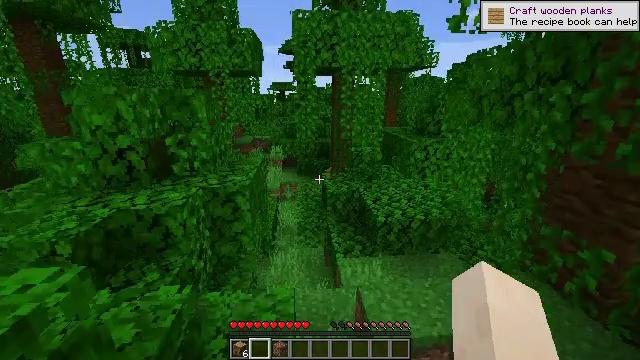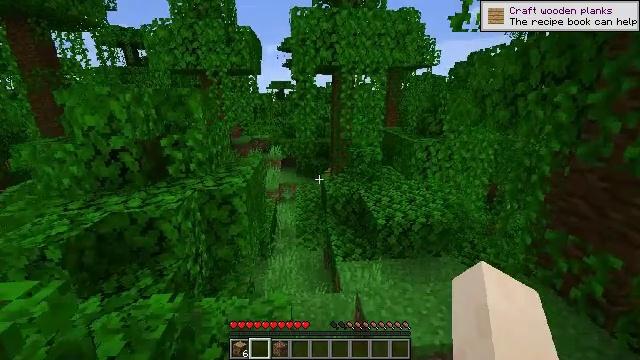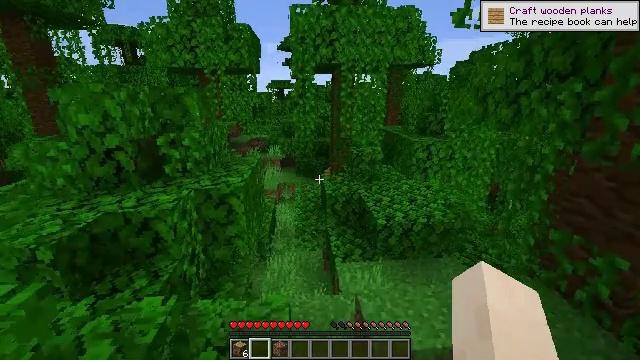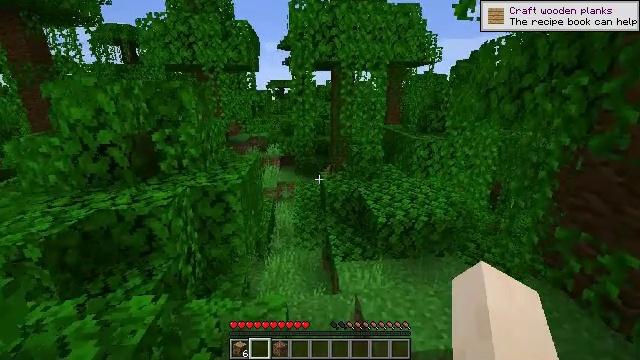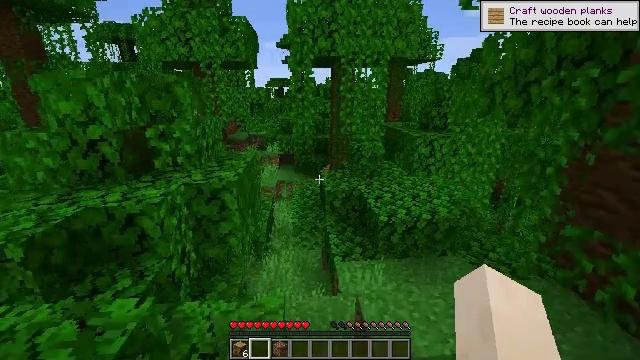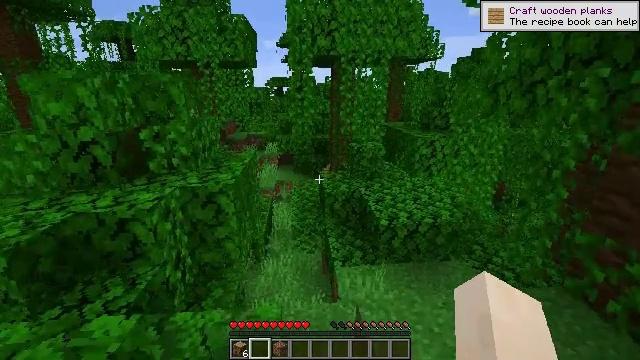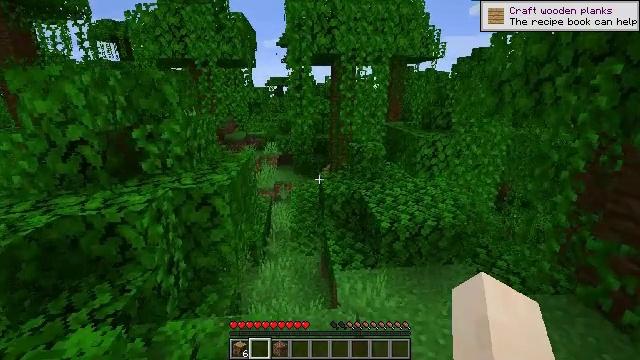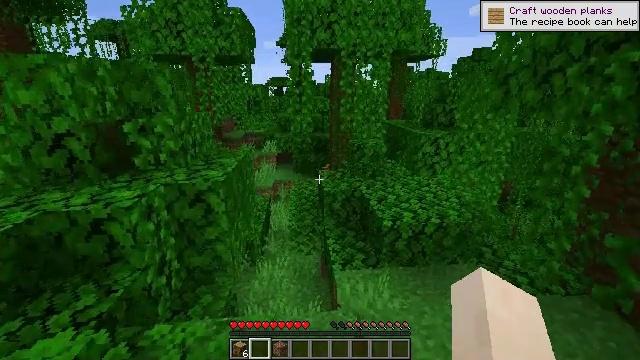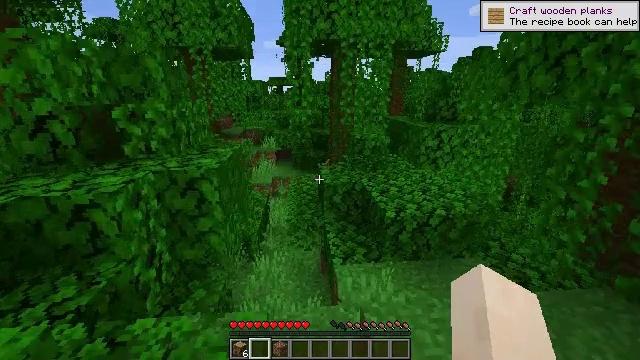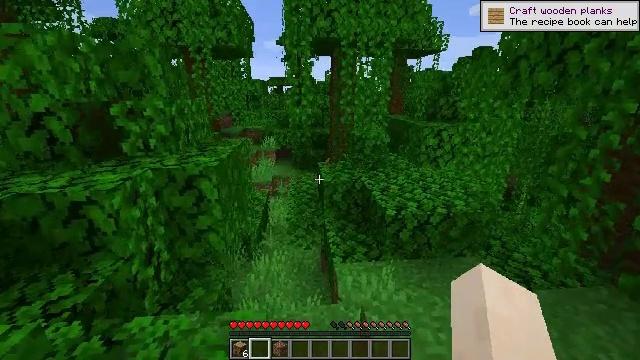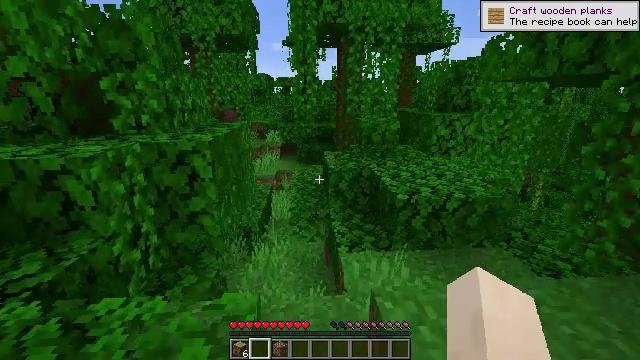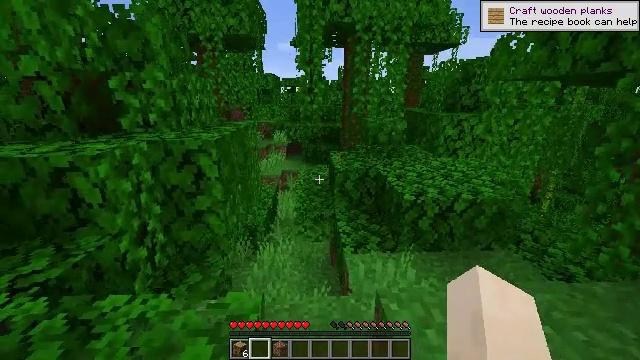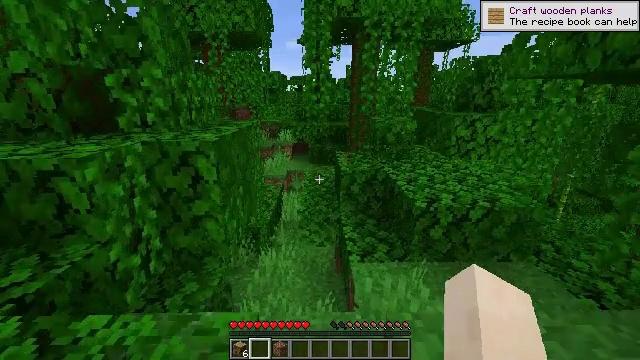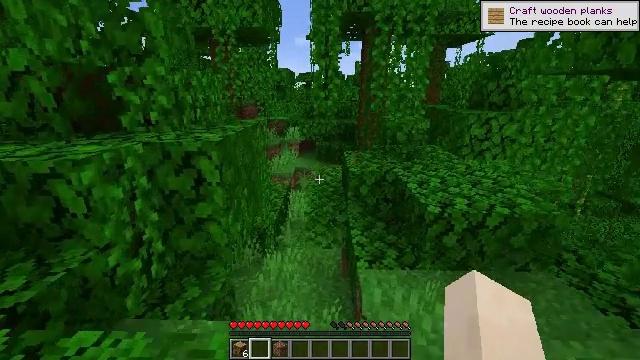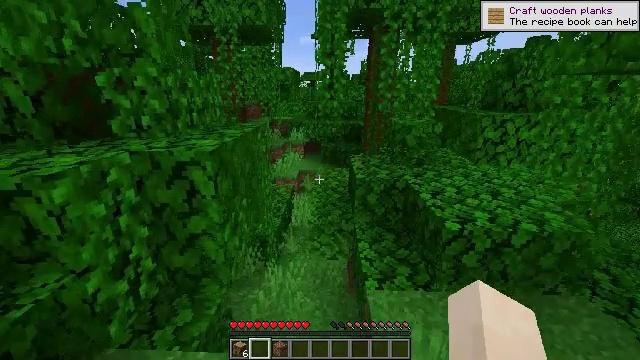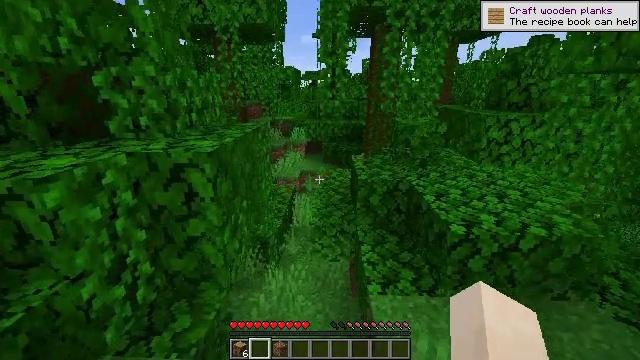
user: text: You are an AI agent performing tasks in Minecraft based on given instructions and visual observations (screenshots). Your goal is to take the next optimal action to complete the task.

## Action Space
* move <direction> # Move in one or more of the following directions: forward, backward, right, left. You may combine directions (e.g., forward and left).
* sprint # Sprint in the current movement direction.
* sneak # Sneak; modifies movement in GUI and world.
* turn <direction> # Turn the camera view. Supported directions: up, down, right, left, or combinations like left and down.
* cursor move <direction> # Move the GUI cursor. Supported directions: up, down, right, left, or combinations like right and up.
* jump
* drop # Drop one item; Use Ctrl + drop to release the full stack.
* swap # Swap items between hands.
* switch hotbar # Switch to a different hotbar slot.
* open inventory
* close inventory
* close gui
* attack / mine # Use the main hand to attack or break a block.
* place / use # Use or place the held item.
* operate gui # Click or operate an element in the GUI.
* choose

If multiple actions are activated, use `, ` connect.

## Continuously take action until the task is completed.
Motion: motion action
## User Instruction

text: Gather tripwire by breaking it.
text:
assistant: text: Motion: move forward
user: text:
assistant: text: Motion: move forward
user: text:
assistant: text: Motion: move forward
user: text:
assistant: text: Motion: move forward
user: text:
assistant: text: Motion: move forward
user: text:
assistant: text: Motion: move forward
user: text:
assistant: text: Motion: move forward
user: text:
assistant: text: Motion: move forward
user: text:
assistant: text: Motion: move forward
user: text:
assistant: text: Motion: move forward, turn left
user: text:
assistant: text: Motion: move forward, turn left
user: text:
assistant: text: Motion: move forward, turn left
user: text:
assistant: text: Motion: move forward, turn left
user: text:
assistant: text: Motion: move forward, turn left
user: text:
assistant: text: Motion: move forward
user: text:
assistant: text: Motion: move forward
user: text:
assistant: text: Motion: move forward
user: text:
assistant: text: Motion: move forward
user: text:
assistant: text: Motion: move forward
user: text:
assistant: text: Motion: move forward, turn left
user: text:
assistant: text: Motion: move forward
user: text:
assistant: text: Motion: move forward
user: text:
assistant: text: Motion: move forward
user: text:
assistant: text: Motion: move forward, turn left
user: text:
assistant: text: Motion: move forward
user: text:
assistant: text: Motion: move forward
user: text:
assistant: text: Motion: move forward
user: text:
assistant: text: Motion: move forward
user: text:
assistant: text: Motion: move forward
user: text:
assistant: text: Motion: move forward